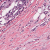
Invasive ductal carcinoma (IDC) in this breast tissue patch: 1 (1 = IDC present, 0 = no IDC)